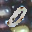
Label: 0